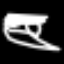
Label: squiggle